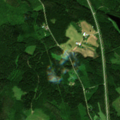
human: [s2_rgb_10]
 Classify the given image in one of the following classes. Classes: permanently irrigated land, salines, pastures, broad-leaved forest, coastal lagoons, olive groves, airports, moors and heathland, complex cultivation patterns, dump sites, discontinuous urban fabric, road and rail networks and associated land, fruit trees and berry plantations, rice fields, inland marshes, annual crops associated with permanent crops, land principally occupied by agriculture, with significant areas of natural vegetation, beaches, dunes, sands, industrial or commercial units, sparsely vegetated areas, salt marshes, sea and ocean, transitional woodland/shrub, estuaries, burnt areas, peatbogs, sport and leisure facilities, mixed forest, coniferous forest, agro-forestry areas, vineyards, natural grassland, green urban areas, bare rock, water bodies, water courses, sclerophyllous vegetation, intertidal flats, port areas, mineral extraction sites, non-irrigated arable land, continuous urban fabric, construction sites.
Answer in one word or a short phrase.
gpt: coniferous forest, mixed forest, transitional woodland/shrub